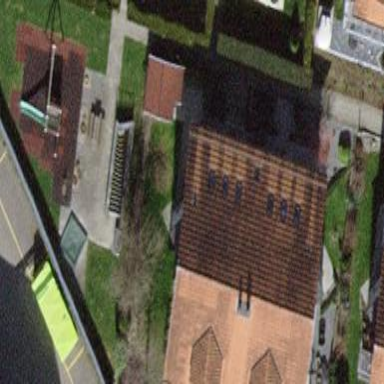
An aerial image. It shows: Semidetached house with gabled roof covered in red roof tiles.